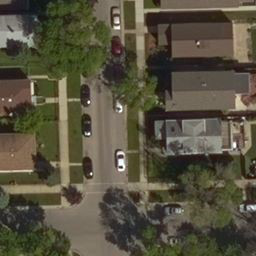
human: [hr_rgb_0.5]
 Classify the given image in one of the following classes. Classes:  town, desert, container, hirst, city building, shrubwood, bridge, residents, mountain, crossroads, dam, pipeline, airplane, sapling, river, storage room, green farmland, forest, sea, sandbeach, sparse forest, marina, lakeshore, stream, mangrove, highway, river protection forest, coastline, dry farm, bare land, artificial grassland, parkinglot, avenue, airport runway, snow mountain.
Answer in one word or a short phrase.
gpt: residents